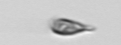
Label: Cryptophyta